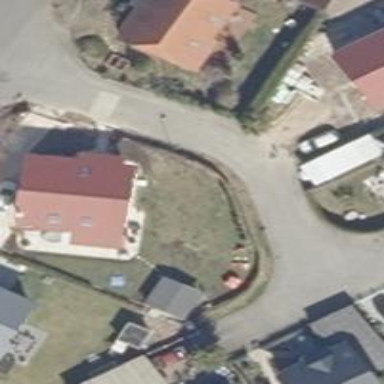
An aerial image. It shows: Living street.